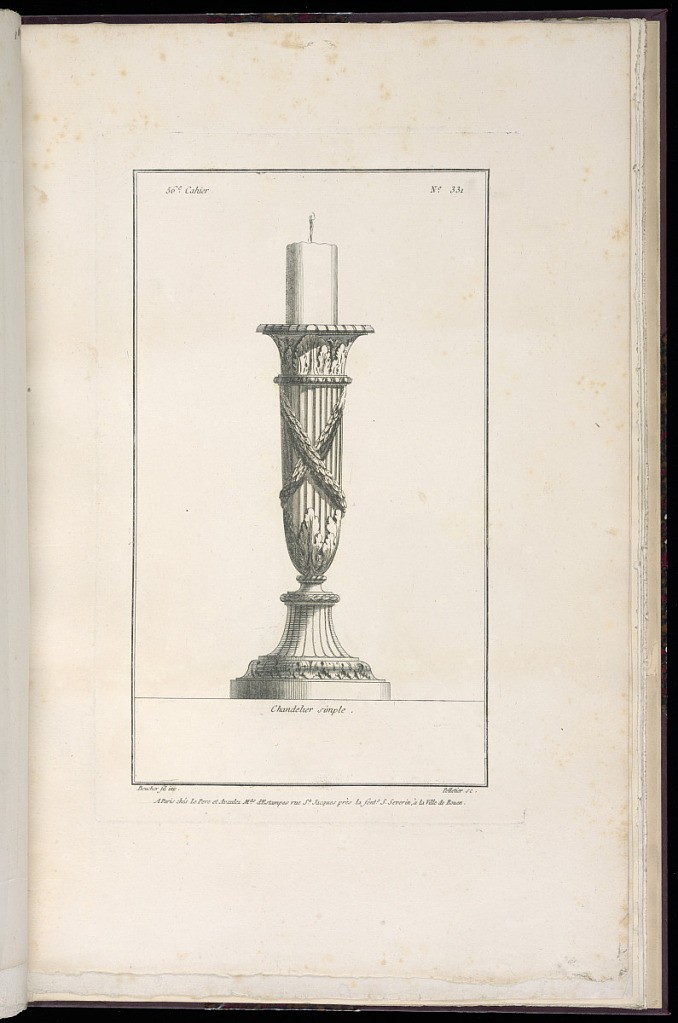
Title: Chandelier simple
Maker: Juste-François Boucher, French, 1736 – 1782
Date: ca. 1775
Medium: Engraving on off white laid paper
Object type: Print
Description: Design for a simple candlestick decorated with fluting, acanthus leaf, bound leaf, and ribbon twist. The plate is signed.